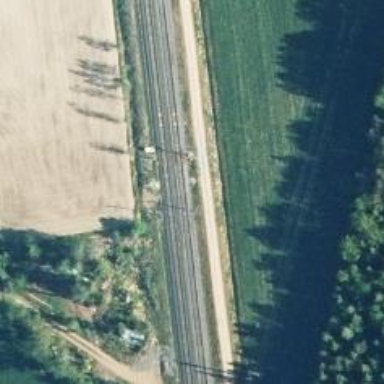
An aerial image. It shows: Railway track with continuous electrified contact lines.